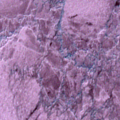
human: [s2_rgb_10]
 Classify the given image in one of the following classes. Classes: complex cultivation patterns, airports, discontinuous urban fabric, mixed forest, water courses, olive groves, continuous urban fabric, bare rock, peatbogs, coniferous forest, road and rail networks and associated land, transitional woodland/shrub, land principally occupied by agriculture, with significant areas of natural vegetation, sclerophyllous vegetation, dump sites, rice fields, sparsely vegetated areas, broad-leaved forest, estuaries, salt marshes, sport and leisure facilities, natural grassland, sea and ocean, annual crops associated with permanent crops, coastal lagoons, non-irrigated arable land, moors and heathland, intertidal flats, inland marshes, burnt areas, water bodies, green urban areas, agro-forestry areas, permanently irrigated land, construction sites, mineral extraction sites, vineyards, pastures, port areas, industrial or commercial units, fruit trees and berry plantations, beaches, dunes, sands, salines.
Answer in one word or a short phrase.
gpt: sea and ocean